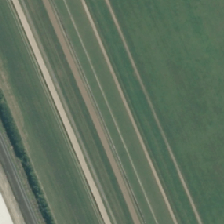
Land cover: urban_parkland